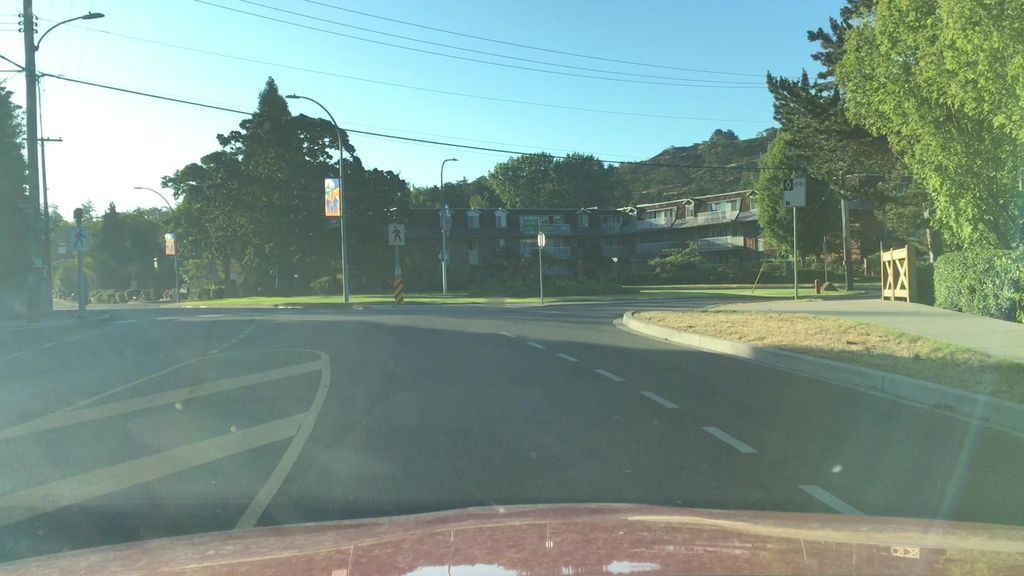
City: victoria